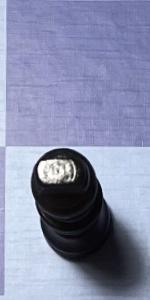
Label: King_Black